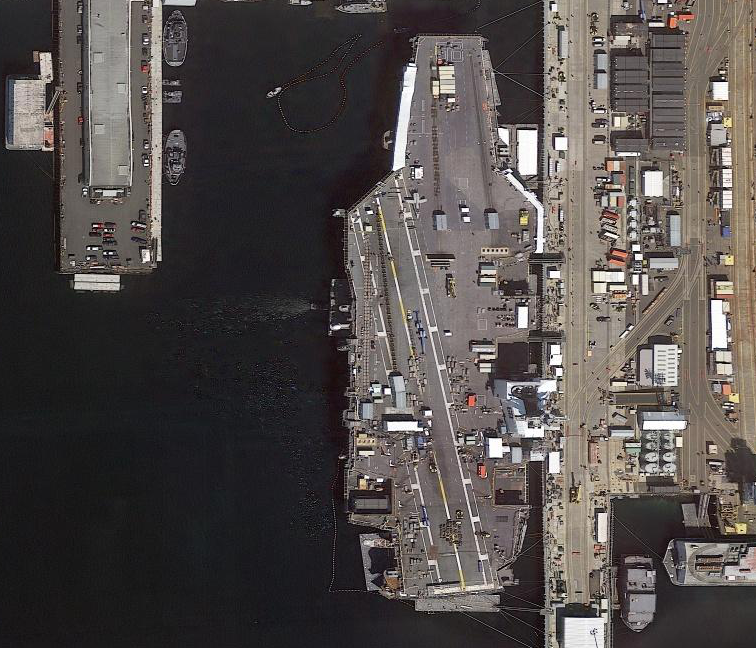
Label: Nimitz-class_aircraft_carrier